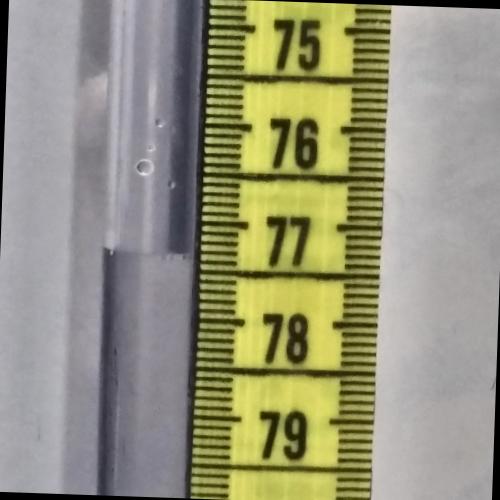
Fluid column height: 77.3 cm